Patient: sex M, age 77
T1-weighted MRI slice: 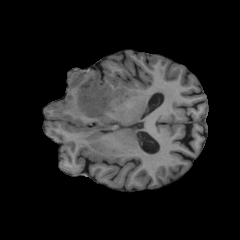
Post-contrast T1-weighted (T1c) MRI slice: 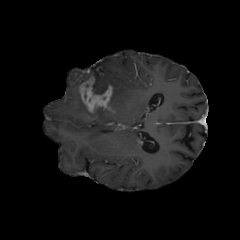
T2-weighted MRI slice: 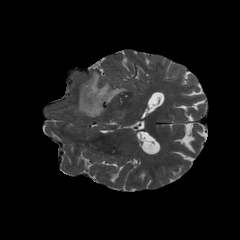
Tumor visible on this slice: yes
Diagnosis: Glioblastoma, IDH-wildtype
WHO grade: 4